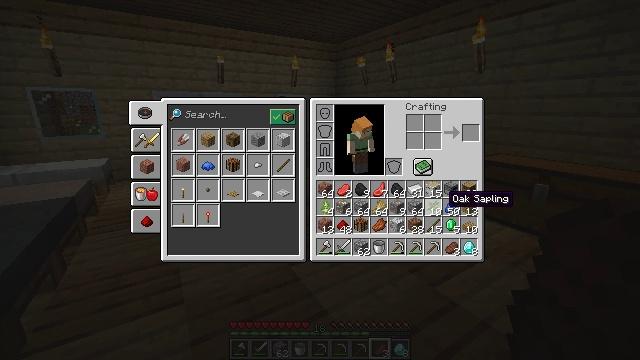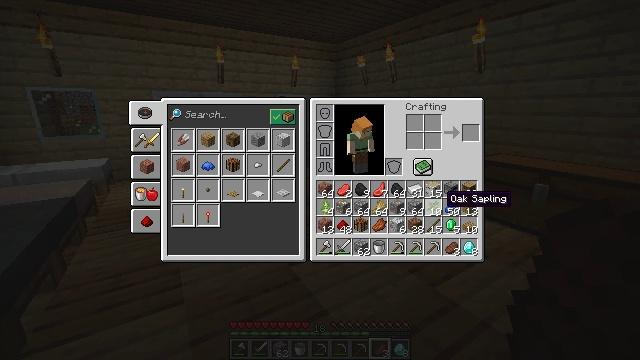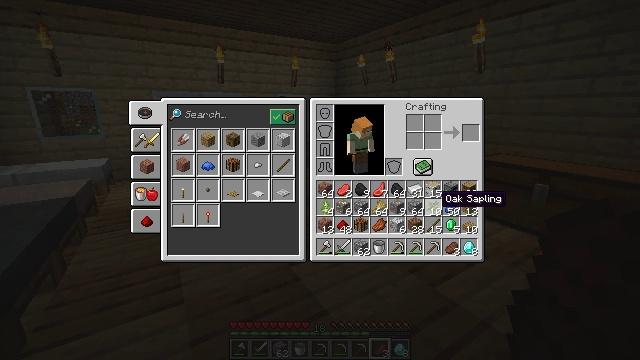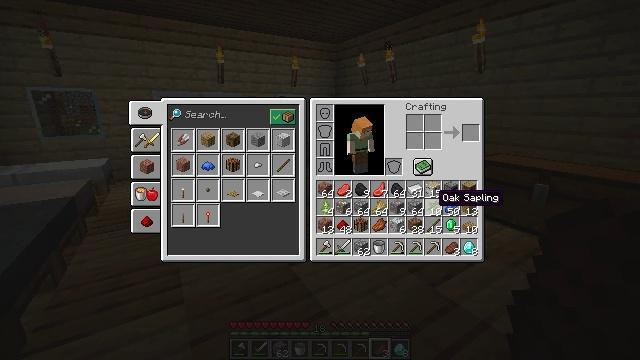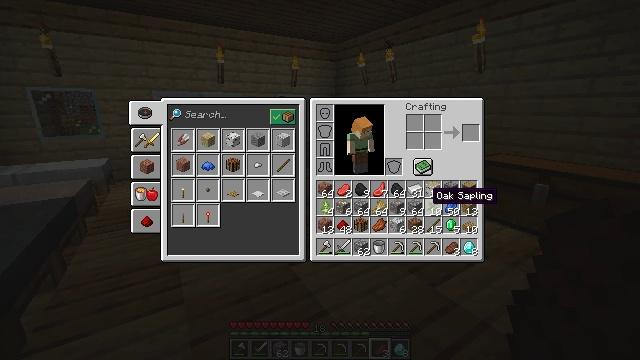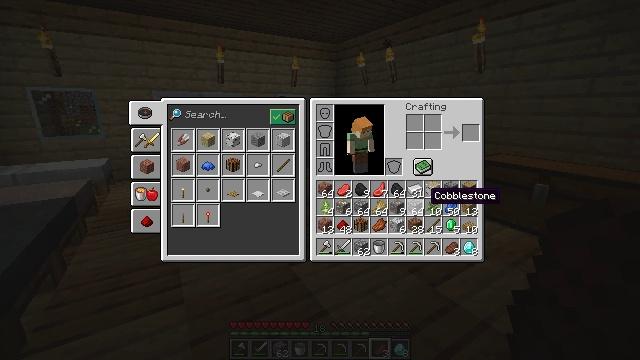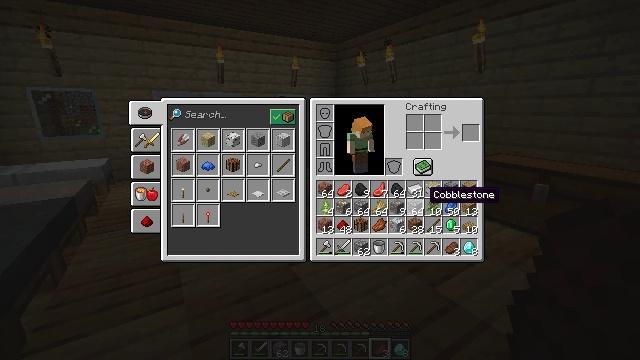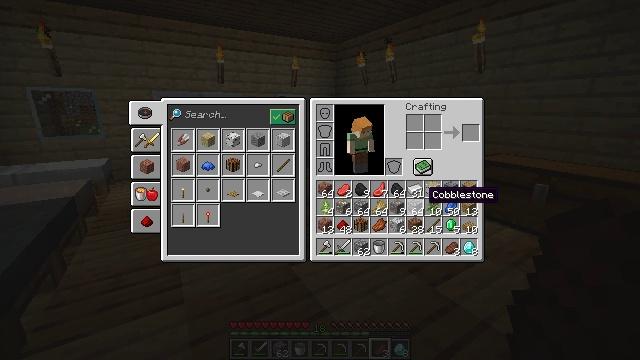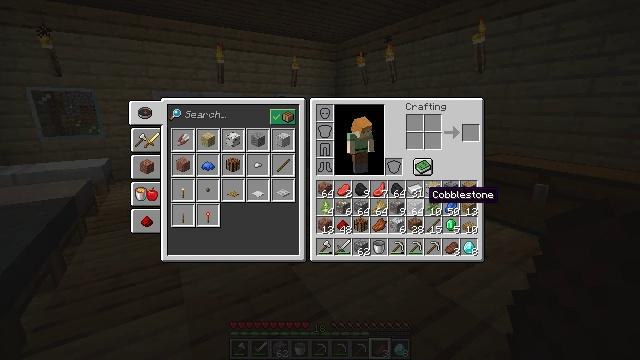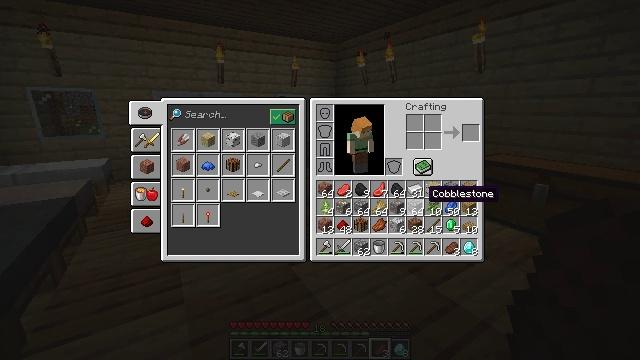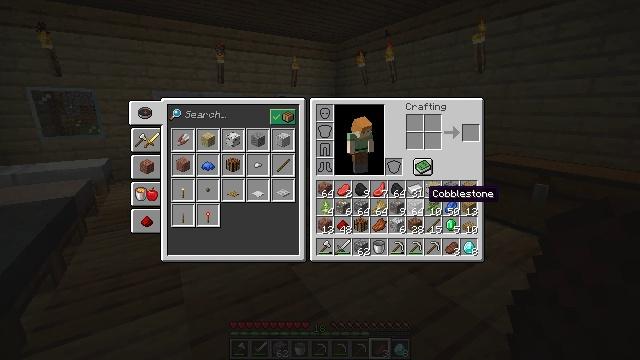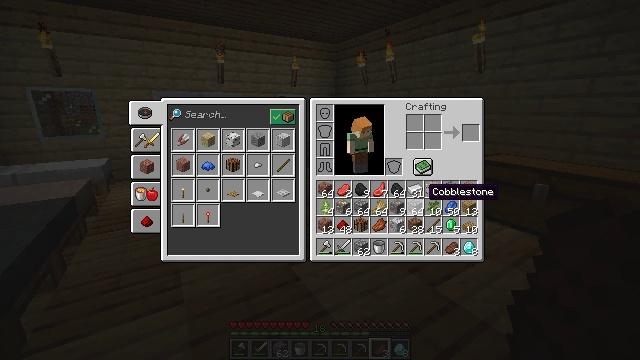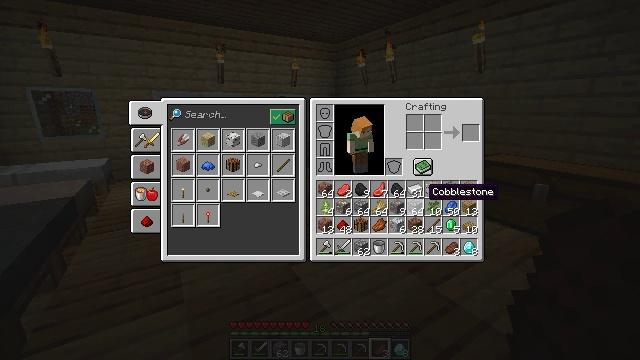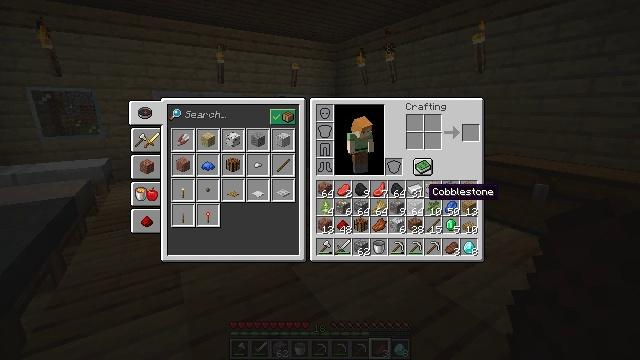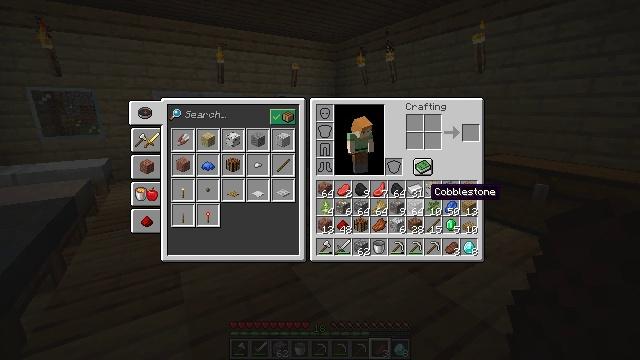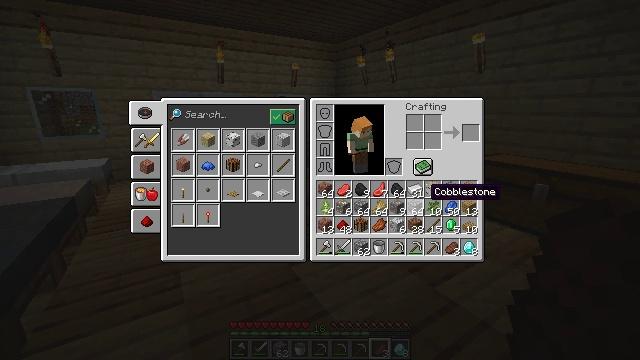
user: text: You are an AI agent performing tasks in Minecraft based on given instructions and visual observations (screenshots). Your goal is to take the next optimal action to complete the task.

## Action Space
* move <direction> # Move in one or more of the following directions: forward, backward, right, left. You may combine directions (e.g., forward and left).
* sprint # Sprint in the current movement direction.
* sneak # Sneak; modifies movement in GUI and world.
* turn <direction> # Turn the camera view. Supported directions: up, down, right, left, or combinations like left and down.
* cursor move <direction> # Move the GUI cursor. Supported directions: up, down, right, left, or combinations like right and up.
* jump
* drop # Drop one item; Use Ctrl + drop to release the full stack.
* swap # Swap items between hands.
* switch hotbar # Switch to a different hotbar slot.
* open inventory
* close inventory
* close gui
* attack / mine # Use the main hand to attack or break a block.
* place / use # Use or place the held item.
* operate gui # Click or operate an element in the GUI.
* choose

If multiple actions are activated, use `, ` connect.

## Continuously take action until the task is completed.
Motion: motion action
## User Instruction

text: Drop a cooked beef.
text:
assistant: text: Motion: no_op
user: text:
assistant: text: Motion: no_op
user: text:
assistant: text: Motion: no_op
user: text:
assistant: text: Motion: no_op
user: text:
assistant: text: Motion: no_op
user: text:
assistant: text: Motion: no_op
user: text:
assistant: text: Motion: no_op
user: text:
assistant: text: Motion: no_op
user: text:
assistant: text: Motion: no_op
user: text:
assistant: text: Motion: no_op
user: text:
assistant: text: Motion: no_op
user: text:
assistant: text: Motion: no_op
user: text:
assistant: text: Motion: no_op
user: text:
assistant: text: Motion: no_op
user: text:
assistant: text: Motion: no_op
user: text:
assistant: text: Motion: no_op
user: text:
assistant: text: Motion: no_op
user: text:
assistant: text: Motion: no_op
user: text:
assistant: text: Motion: no_op
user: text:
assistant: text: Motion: no_op
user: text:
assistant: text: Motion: no_op
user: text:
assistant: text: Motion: no_op
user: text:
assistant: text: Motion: no_op
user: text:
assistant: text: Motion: no_op
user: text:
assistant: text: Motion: no_op
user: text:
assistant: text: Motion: no_op
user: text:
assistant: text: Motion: no_op
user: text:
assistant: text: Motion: no_op
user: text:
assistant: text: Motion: no_op
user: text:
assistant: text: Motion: no_op